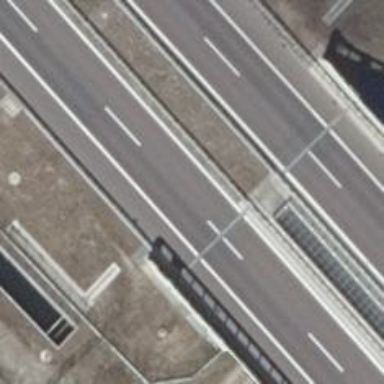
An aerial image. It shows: Asphalt motorway with embankment.